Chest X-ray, PA view. Patient: 57 years old, sex F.
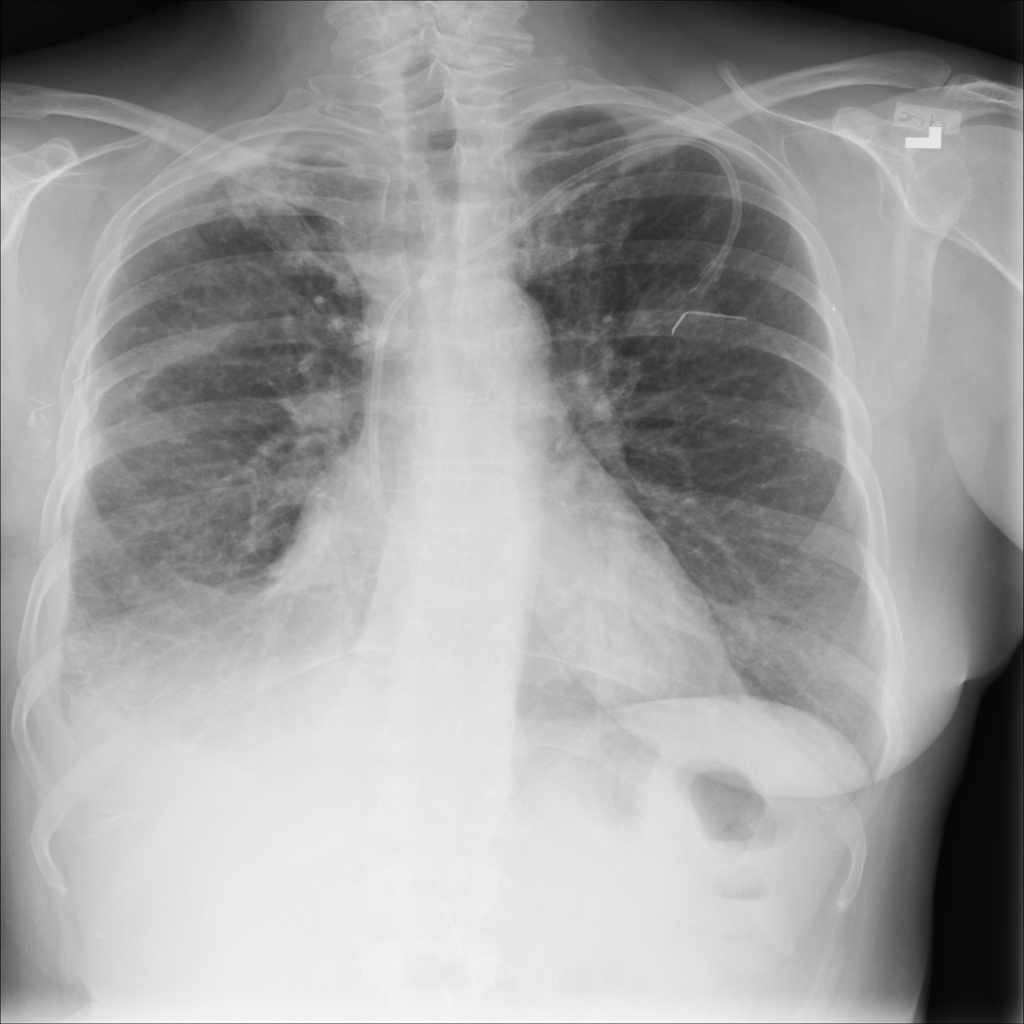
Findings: Effusion, Fibrosis, Pleural_Thickening